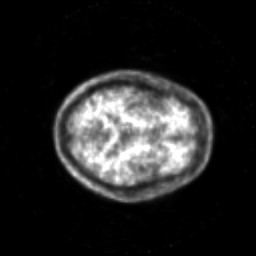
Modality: PET
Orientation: axial
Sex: male
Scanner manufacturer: siemens